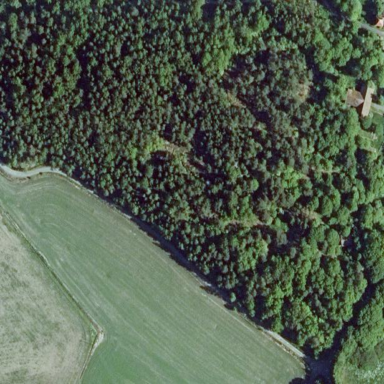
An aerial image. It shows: Serene woodland landscape.